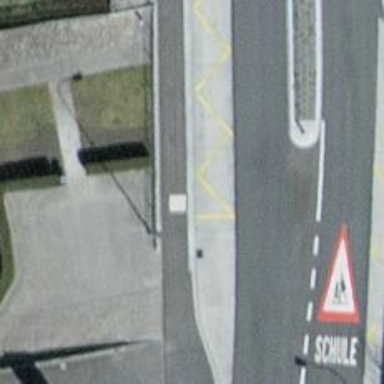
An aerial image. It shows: Bus stop with shelter. It is platform for public transport.